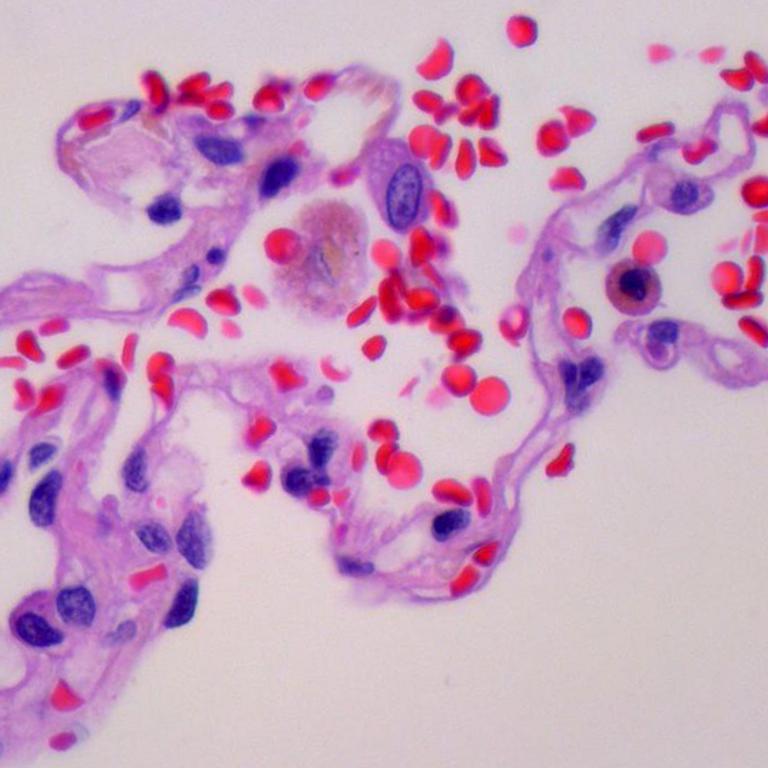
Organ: lung
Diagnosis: benign